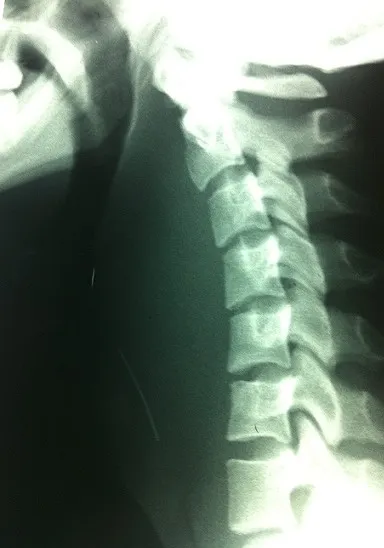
Radiography of the cervical spine showing an aspect of retropharyngeal collection and the presence of a radio opaque foreign body.
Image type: radiology (x_ray)